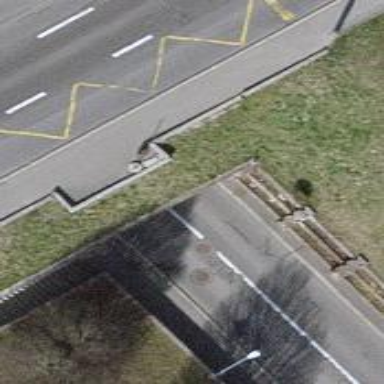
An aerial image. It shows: Bus stop with platform for public transport.